Field crop: maize
Growth stage: 1
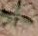
Species: atriplex